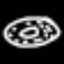
Label: donut